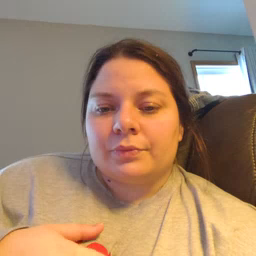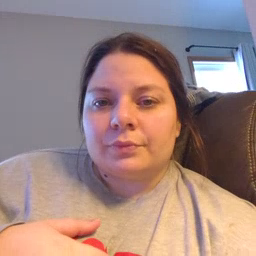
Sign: aunt